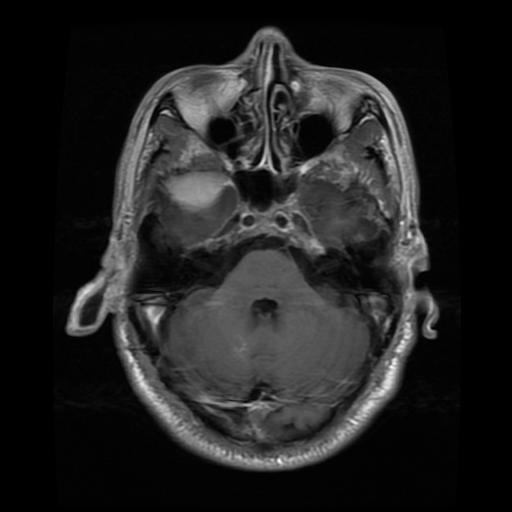
Label: meningioma